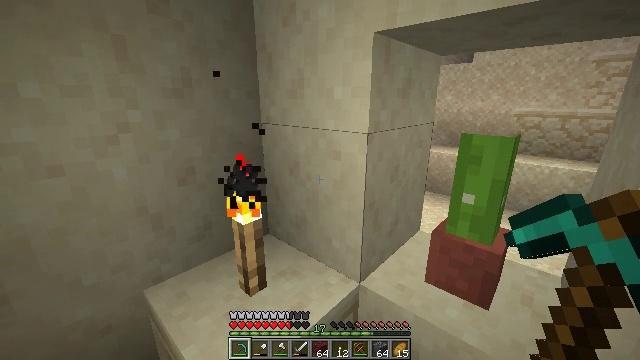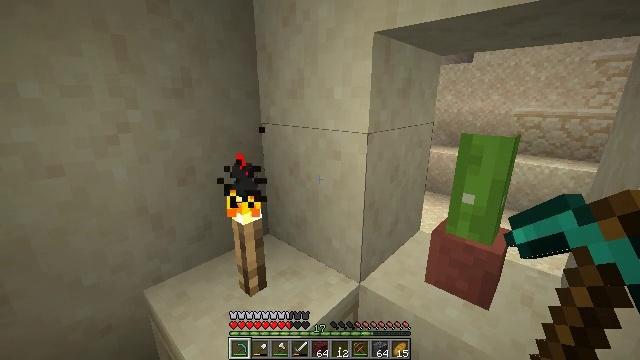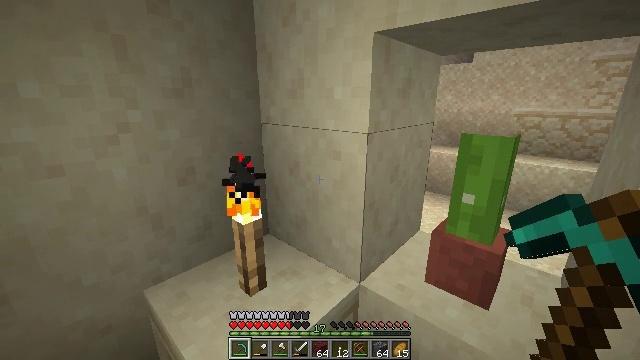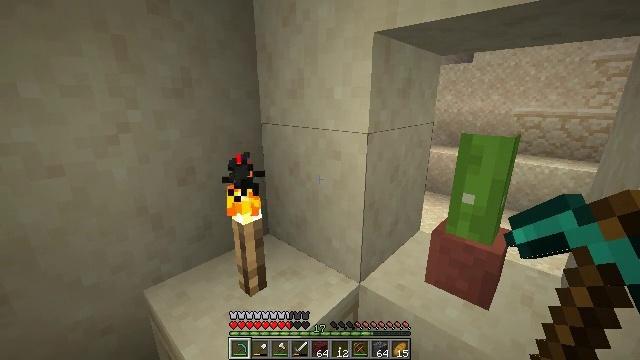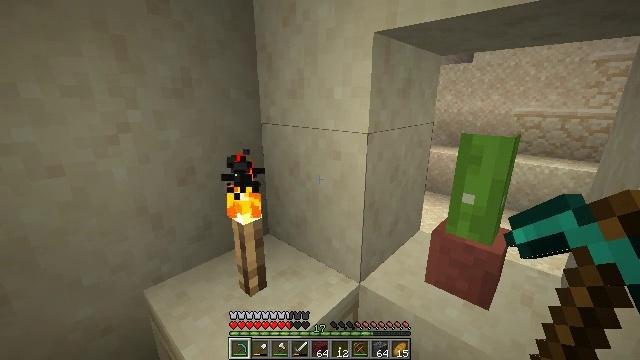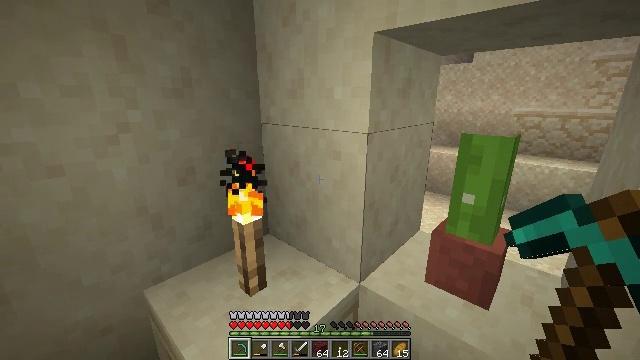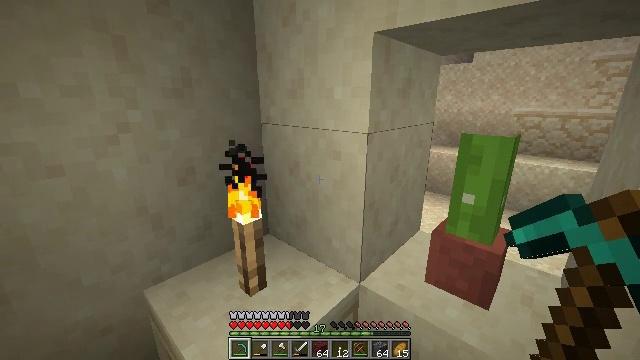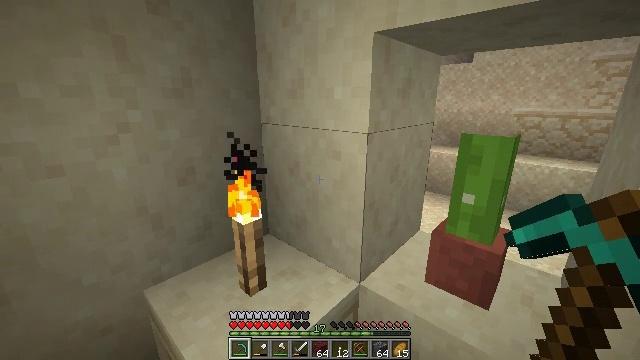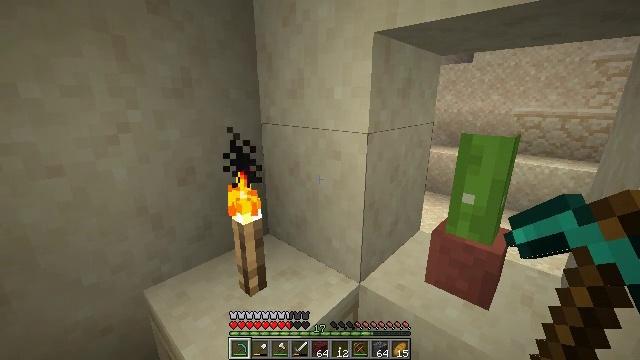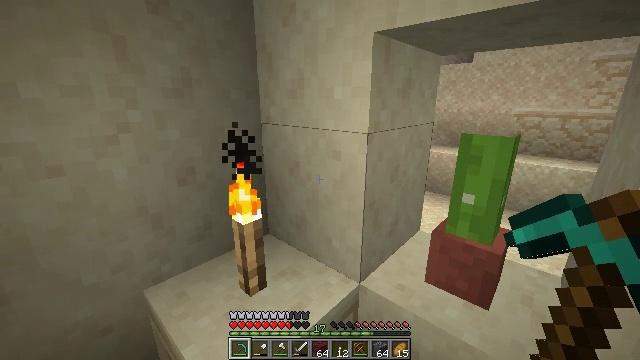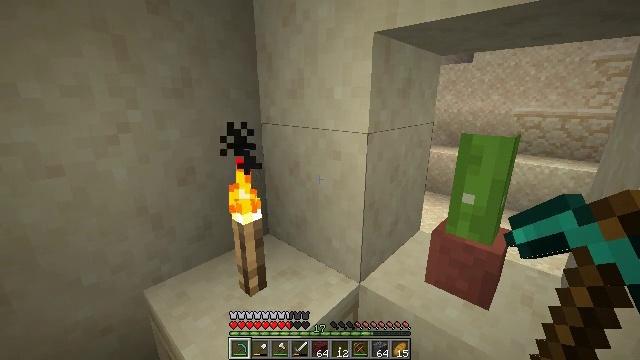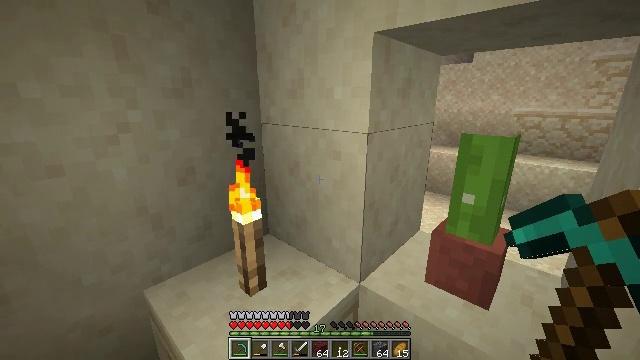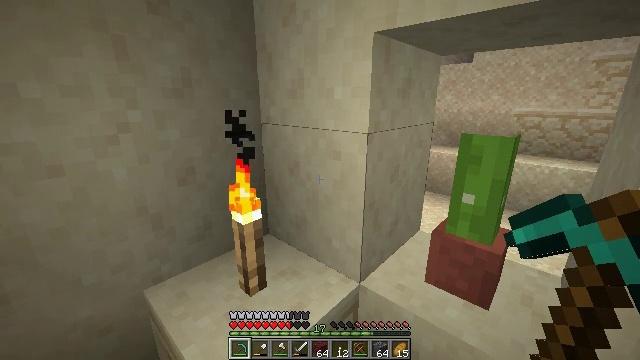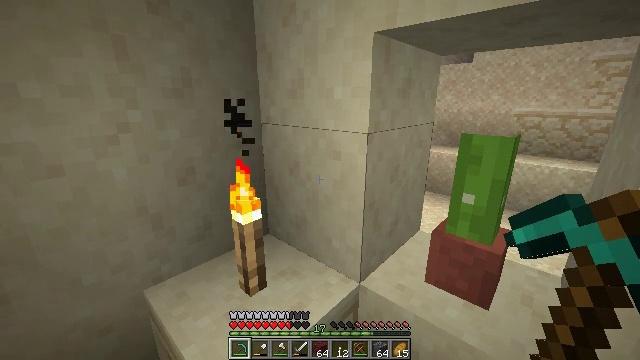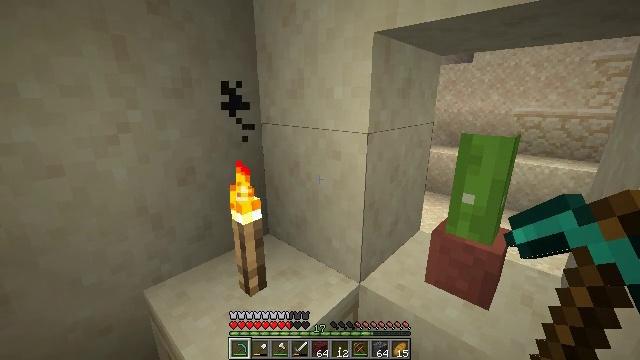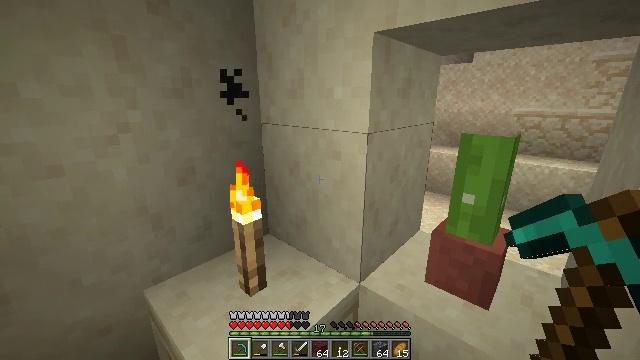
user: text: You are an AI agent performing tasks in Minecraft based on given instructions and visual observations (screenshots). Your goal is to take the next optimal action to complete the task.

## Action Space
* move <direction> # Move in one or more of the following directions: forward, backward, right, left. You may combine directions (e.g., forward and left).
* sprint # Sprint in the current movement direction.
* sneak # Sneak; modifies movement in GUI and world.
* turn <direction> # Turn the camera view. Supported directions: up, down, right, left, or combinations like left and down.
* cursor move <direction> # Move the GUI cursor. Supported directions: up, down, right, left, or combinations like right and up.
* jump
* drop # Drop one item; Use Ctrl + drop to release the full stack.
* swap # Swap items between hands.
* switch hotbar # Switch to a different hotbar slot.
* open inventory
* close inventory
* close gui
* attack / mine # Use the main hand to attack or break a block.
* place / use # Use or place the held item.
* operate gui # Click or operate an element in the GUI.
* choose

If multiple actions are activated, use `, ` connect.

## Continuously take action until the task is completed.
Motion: motion action
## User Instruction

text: Gather hay blocks from the farm.
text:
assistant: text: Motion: no_op
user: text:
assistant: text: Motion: no_op
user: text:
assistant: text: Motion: no_op
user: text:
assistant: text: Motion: no_op
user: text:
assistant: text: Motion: no_op
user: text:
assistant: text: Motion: no_op
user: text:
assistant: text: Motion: no_op
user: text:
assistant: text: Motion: no_op
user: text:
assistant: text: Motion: no_op
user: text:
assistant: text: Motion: no_op
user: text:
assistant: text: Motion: no_op
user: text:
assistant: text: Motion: no_op
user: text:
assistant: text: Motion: no_op
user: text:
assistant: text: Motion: no_op
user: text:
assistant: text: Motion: no_op
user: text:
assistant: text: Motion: no_op
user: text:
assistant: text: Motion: no_op
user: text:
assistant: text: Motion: no_op
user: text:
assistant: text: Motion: no_op
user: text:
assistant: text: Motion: no_op
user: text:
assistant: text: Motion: no_op
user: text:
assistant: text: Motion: no_op
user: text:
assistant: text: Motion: no_op
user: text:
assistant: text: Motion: no_op
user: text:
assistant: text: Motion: no_op
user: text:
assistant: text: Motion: no_op
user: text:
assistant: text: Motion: no_op
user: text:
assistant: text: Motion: no_op
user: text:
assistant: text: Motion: no_op
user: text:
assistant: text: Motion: no_op